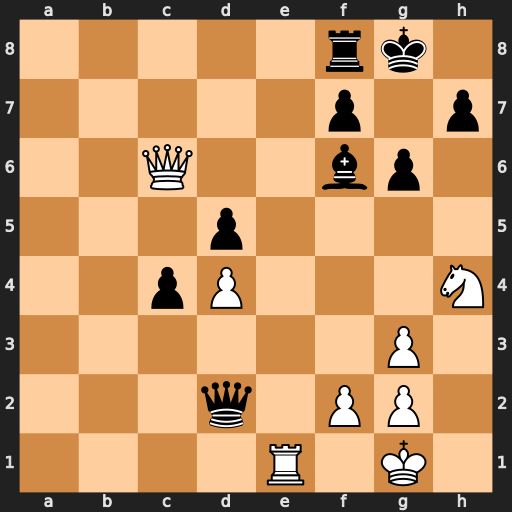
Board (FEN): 5rk1/5p1p/2Q2bp1/3p4/2pP3N/6P1/3q1PP1/4R1K1
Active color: w
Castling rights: -
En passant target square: -
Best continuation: Nf3 Qxe1+ Nxe1